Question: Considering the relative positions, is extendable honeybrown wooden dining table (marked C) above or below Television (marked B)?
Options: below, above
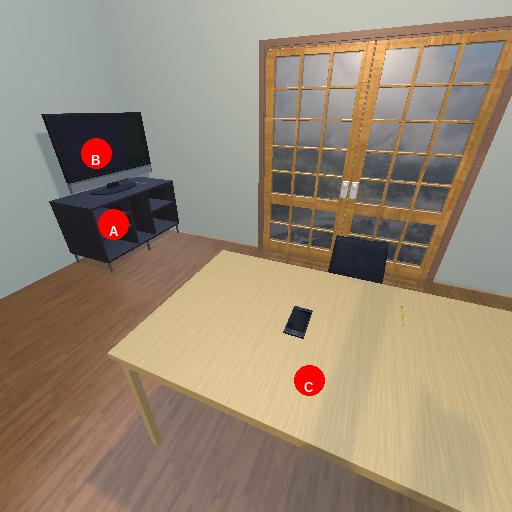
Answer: below